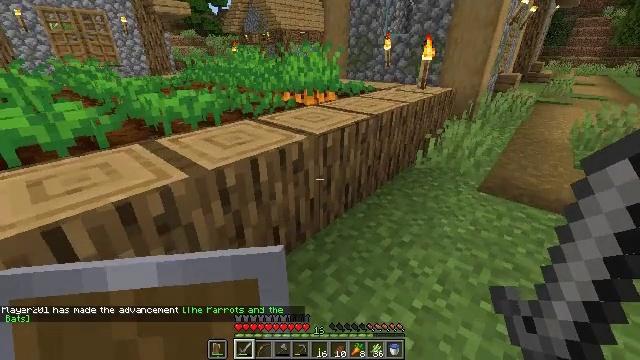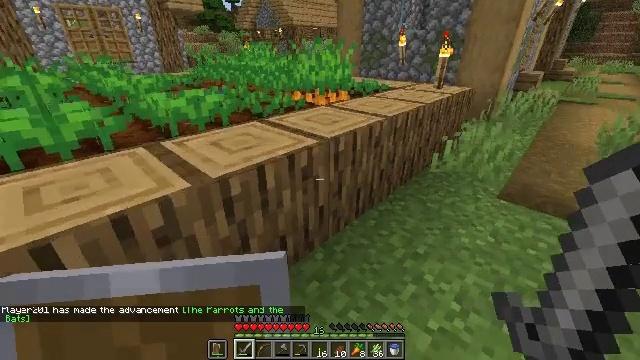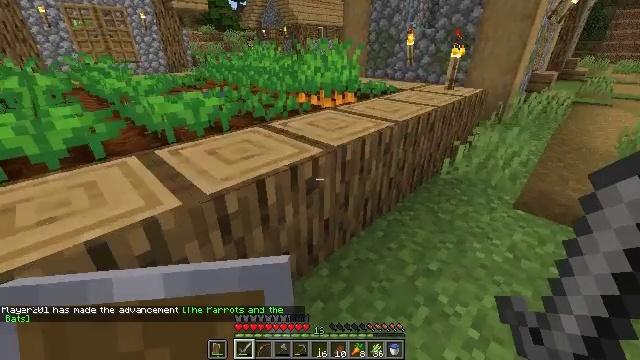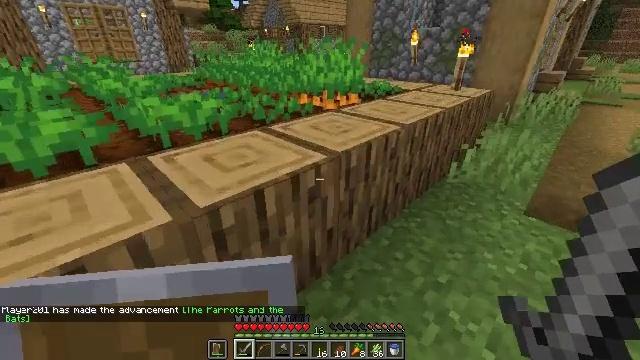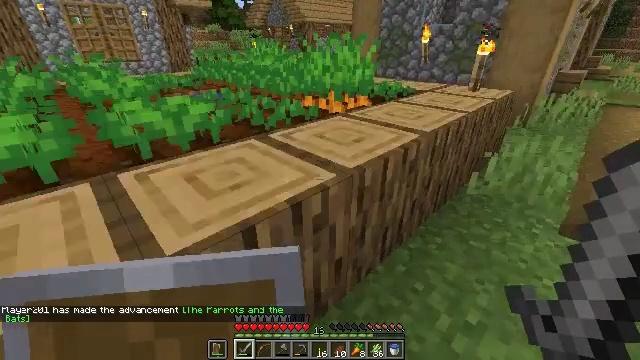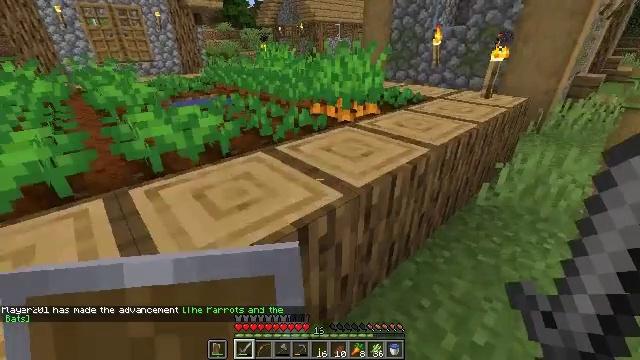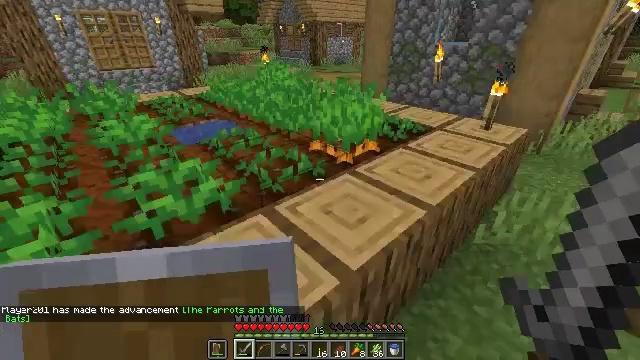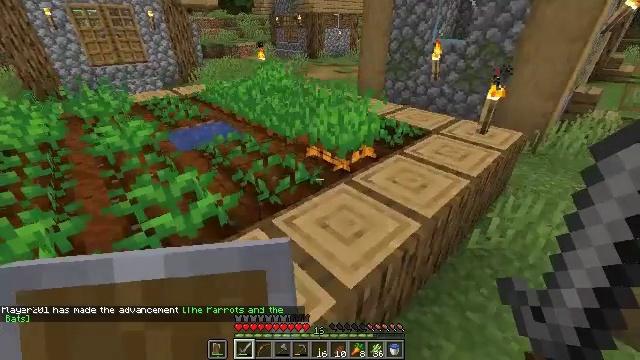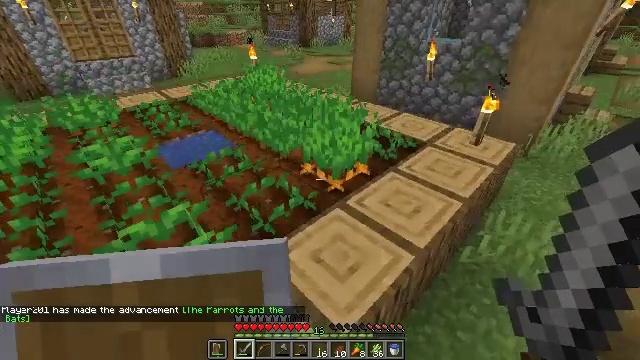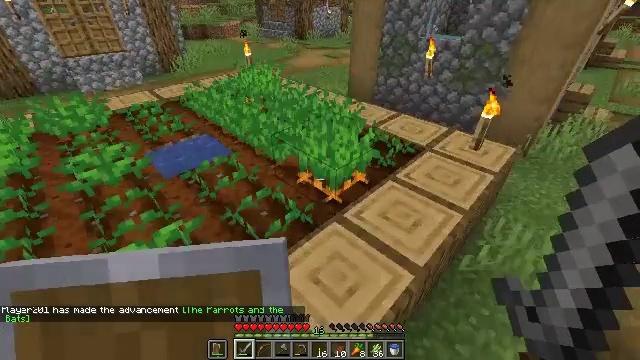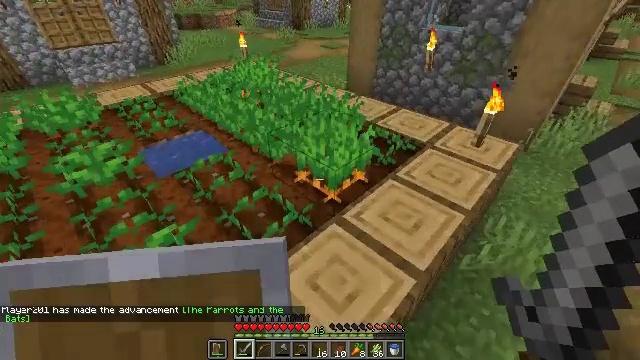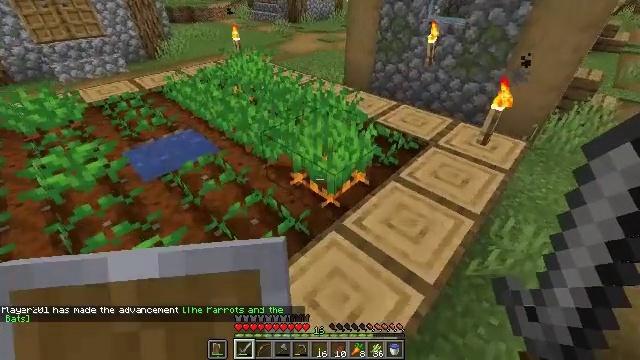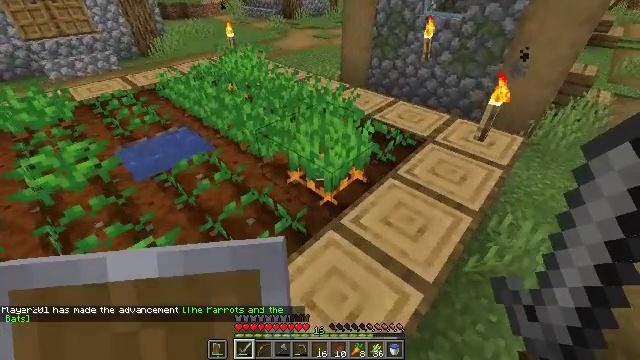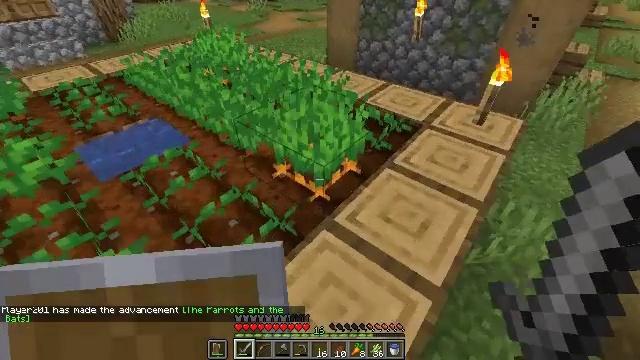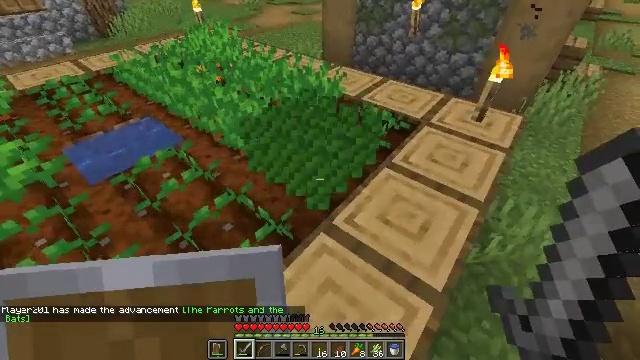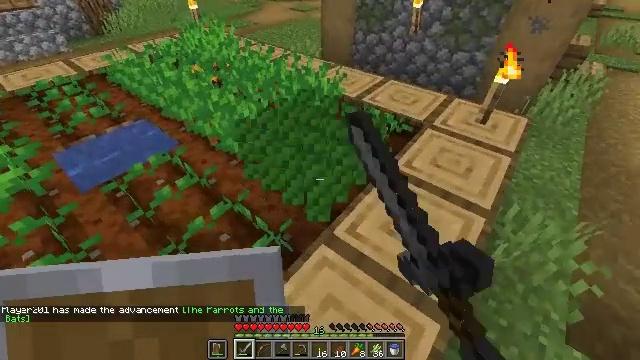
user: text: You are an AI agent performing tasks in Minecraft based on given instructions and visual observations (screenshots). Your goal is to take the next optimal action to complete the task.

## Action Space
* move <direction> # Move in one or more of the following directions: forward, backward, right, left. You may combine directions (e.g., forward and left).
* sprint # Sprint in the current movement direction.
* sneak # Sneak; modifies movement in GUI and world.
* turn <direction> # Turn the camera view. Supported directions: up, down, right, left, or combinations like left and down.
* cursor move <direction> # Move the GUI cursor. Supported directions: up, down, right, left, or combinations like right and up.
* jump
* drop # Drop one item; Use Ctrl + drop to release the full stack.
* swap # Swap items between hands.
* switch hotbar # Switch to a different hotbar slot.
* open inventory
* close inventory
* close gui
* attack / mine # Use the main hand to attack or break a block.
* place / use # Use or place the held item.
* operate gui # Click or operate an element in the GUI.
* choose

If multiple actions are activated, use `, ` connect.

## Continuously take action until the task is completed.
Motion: motion action
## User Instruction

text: Harvest carrots from the farmland.
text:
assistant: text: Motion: move forward, turn left
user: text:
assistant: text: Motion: move forward, turn left
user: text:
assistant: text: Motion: move forward
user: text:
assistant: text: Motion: move forward
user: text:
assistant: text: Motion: move forward, turn left, jump
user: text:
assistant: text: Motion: move forward, turn down, jump
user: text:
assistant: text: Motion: move forward, turn down, jump
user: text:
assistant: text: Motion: move forward, turn right and down
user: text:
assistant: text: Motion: move forward, turn down
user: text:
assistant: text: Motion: move forward, turn down
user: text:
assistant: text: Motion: move forward, turn down
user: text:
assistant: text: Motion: no_op
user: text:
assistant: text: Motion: turn right and down
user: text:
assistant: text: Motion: turn down, attack / mine
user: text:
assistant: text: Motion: attack / mine
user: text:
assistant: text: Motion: no_op
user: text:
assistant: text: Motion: no_op
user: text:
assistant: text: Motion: no_op
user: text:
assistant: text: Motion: no_op